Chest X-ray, AP view. Patient: 54 years old, sex M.
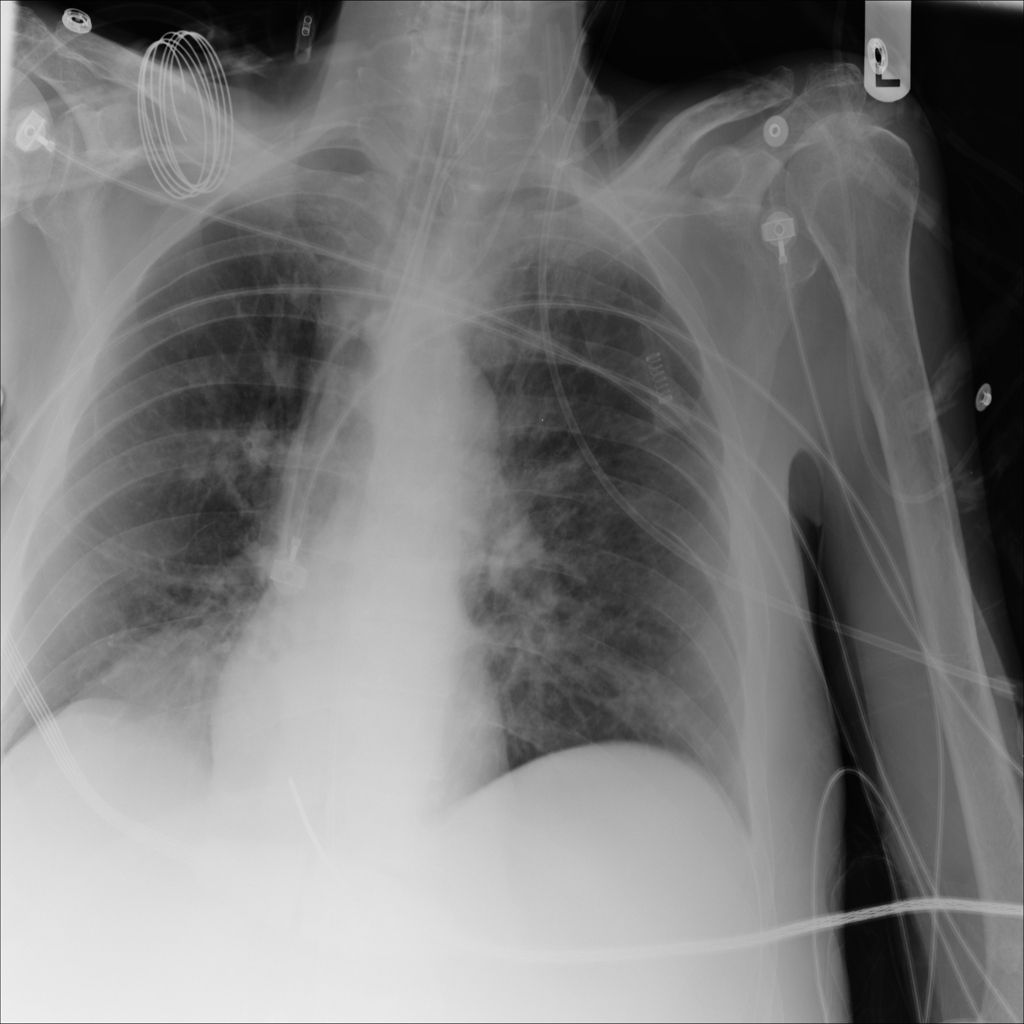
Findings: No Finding